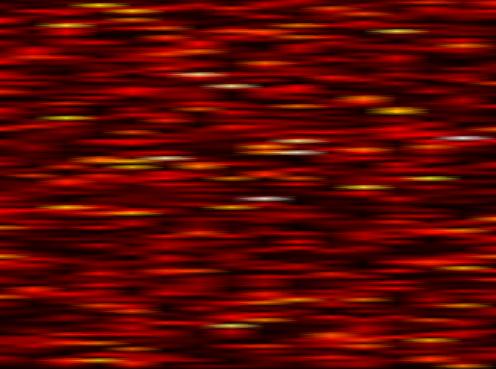
Label: OFDM